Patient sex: M
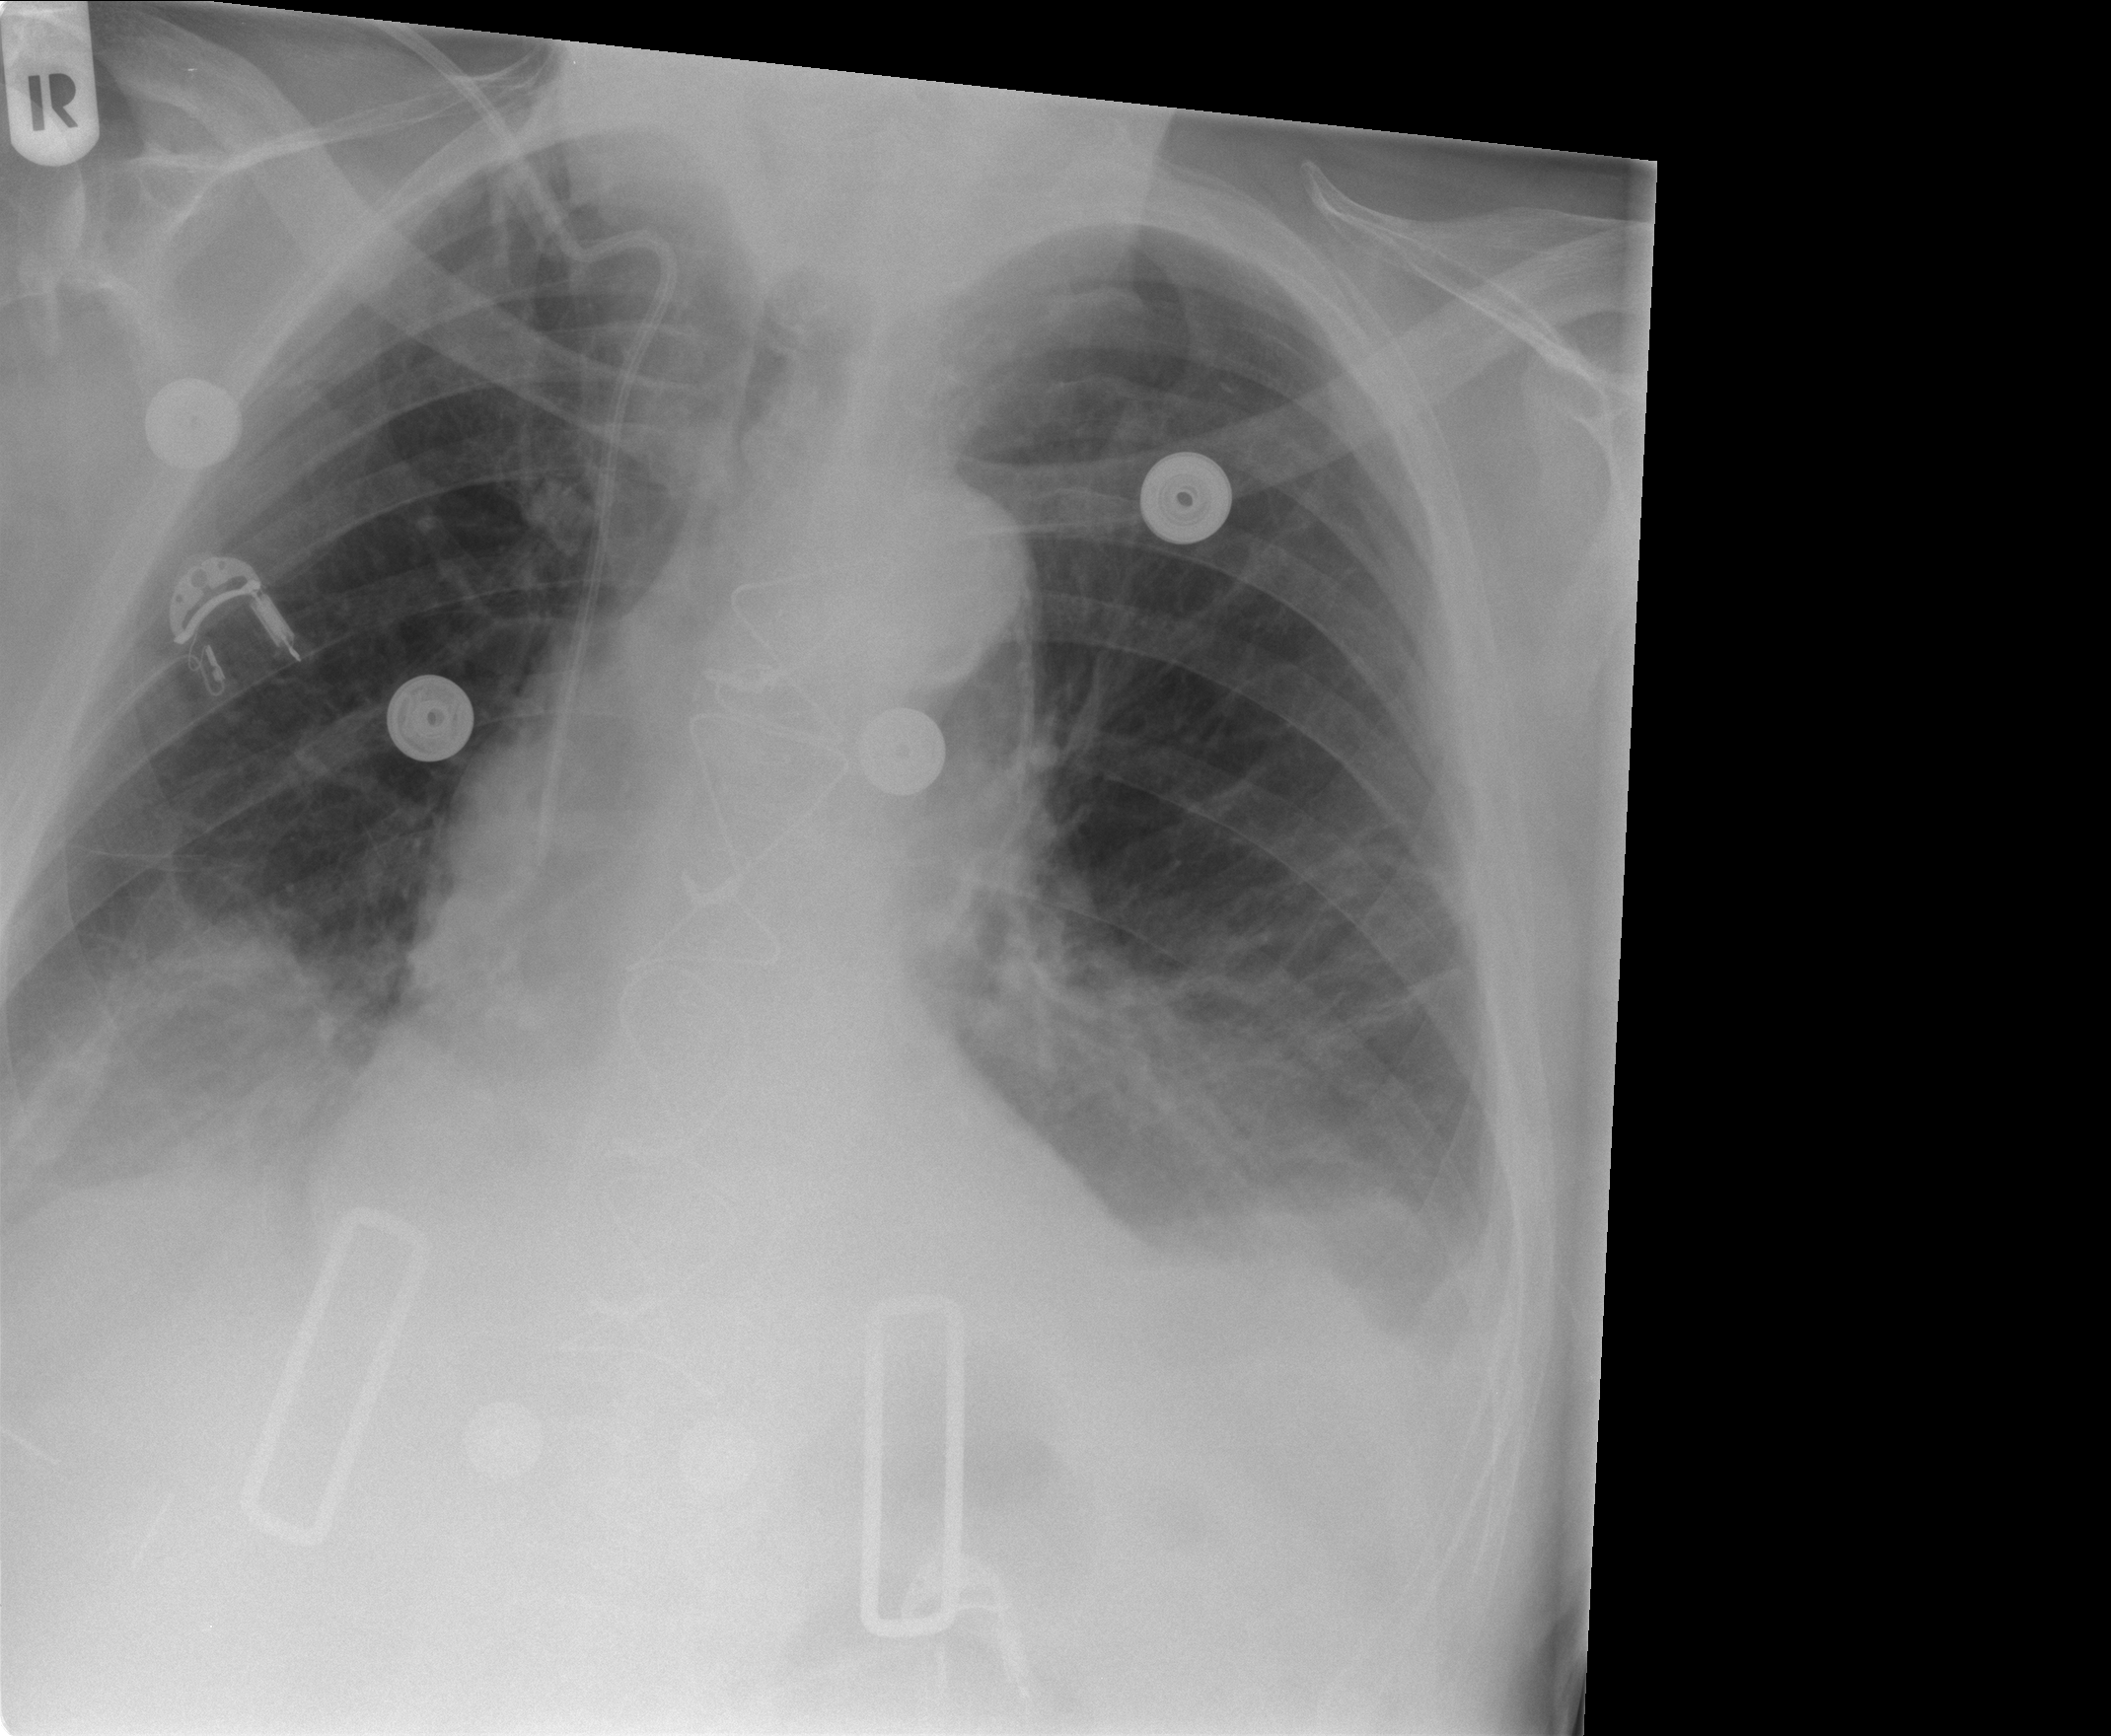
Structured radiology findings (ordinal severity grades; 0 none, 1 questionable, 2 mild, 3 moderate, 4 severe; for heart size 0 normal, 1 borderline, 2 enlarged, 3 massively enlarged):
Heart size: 0
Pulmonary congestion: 0
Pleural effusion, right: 2
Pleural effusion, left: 2
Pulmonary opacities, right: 0
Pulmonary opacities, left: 0
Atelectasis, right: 2
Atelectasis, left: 2